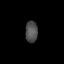
Tissue: lung
Cell type: Epithelial cells
Senescence score: 0.198
Nuclear area (px): 258
Mean DAPI intensity: 78.143